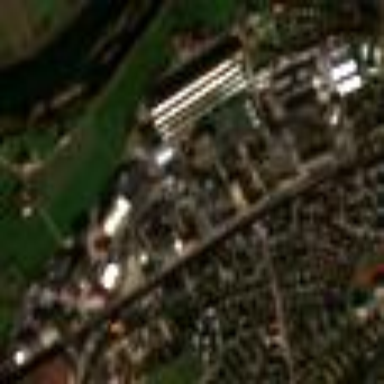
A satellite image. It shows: Industrial area.